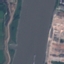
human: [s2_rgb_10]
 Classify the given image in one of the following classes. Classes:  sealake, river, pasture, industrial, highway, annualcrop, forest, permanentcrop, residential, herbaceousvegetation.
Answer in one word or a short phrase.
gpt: River